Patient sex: M
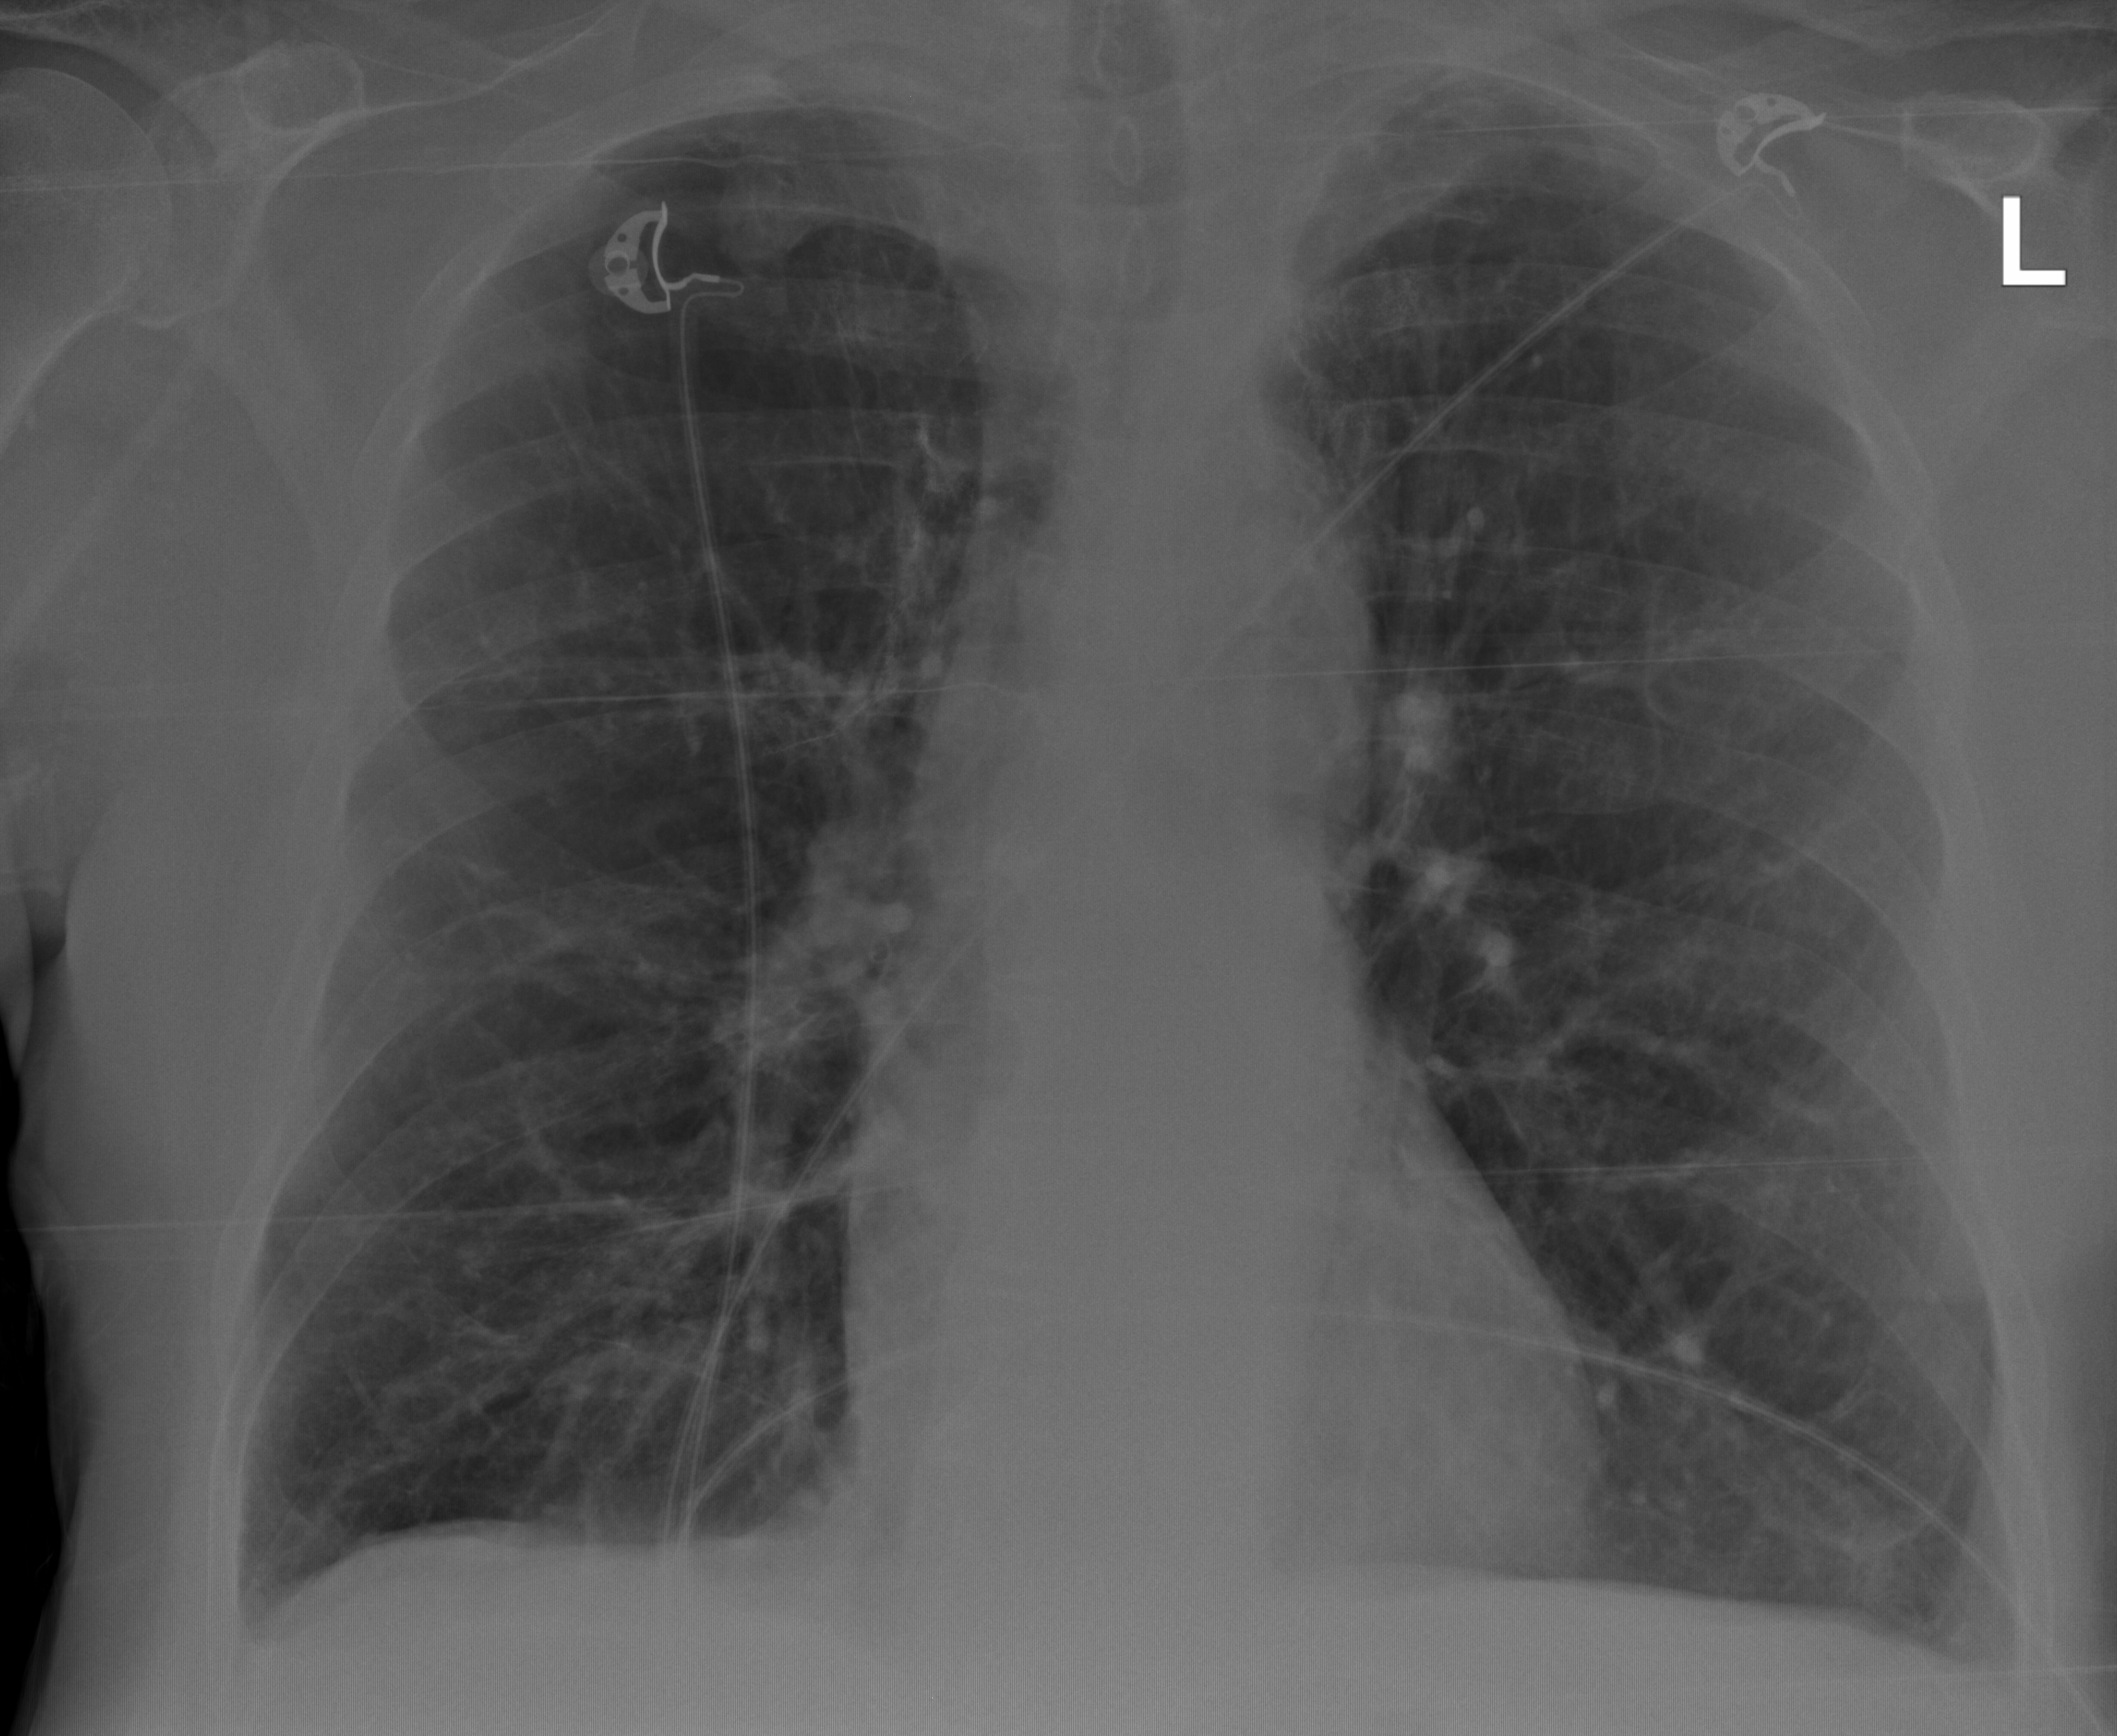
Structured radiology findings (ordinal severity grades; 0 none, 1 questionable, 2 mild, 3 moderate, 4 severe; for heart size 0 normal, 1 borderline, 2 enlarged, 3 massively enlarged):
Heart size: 0
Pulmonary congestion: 0
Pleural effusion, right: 0
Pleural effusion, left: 0
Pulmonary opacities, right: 1
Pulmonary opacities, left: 1
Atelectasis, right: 2
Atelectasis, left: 2